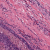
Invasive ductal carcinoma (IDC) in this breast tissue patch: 0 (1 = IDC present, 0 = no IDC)